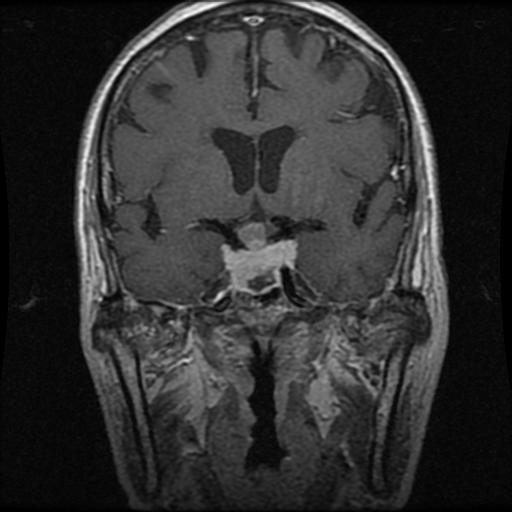
Label: pituitary